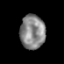
Tissue: prostate
Cell type: T cells
Senescence score: 0.2168
Nuclear area (px): 832
Mean DAPI intensity: 136.306